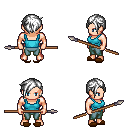
a pixel art fantasy rpg character, male body template, human, light skin, teal pirate shirt, teal pants, white pixie cut hairstyle, brown slippers, spear, four views (front, back, left, right), 2x2 character sprite sheet, small pixel art, hard edges, no anti-aliasing